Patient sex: M
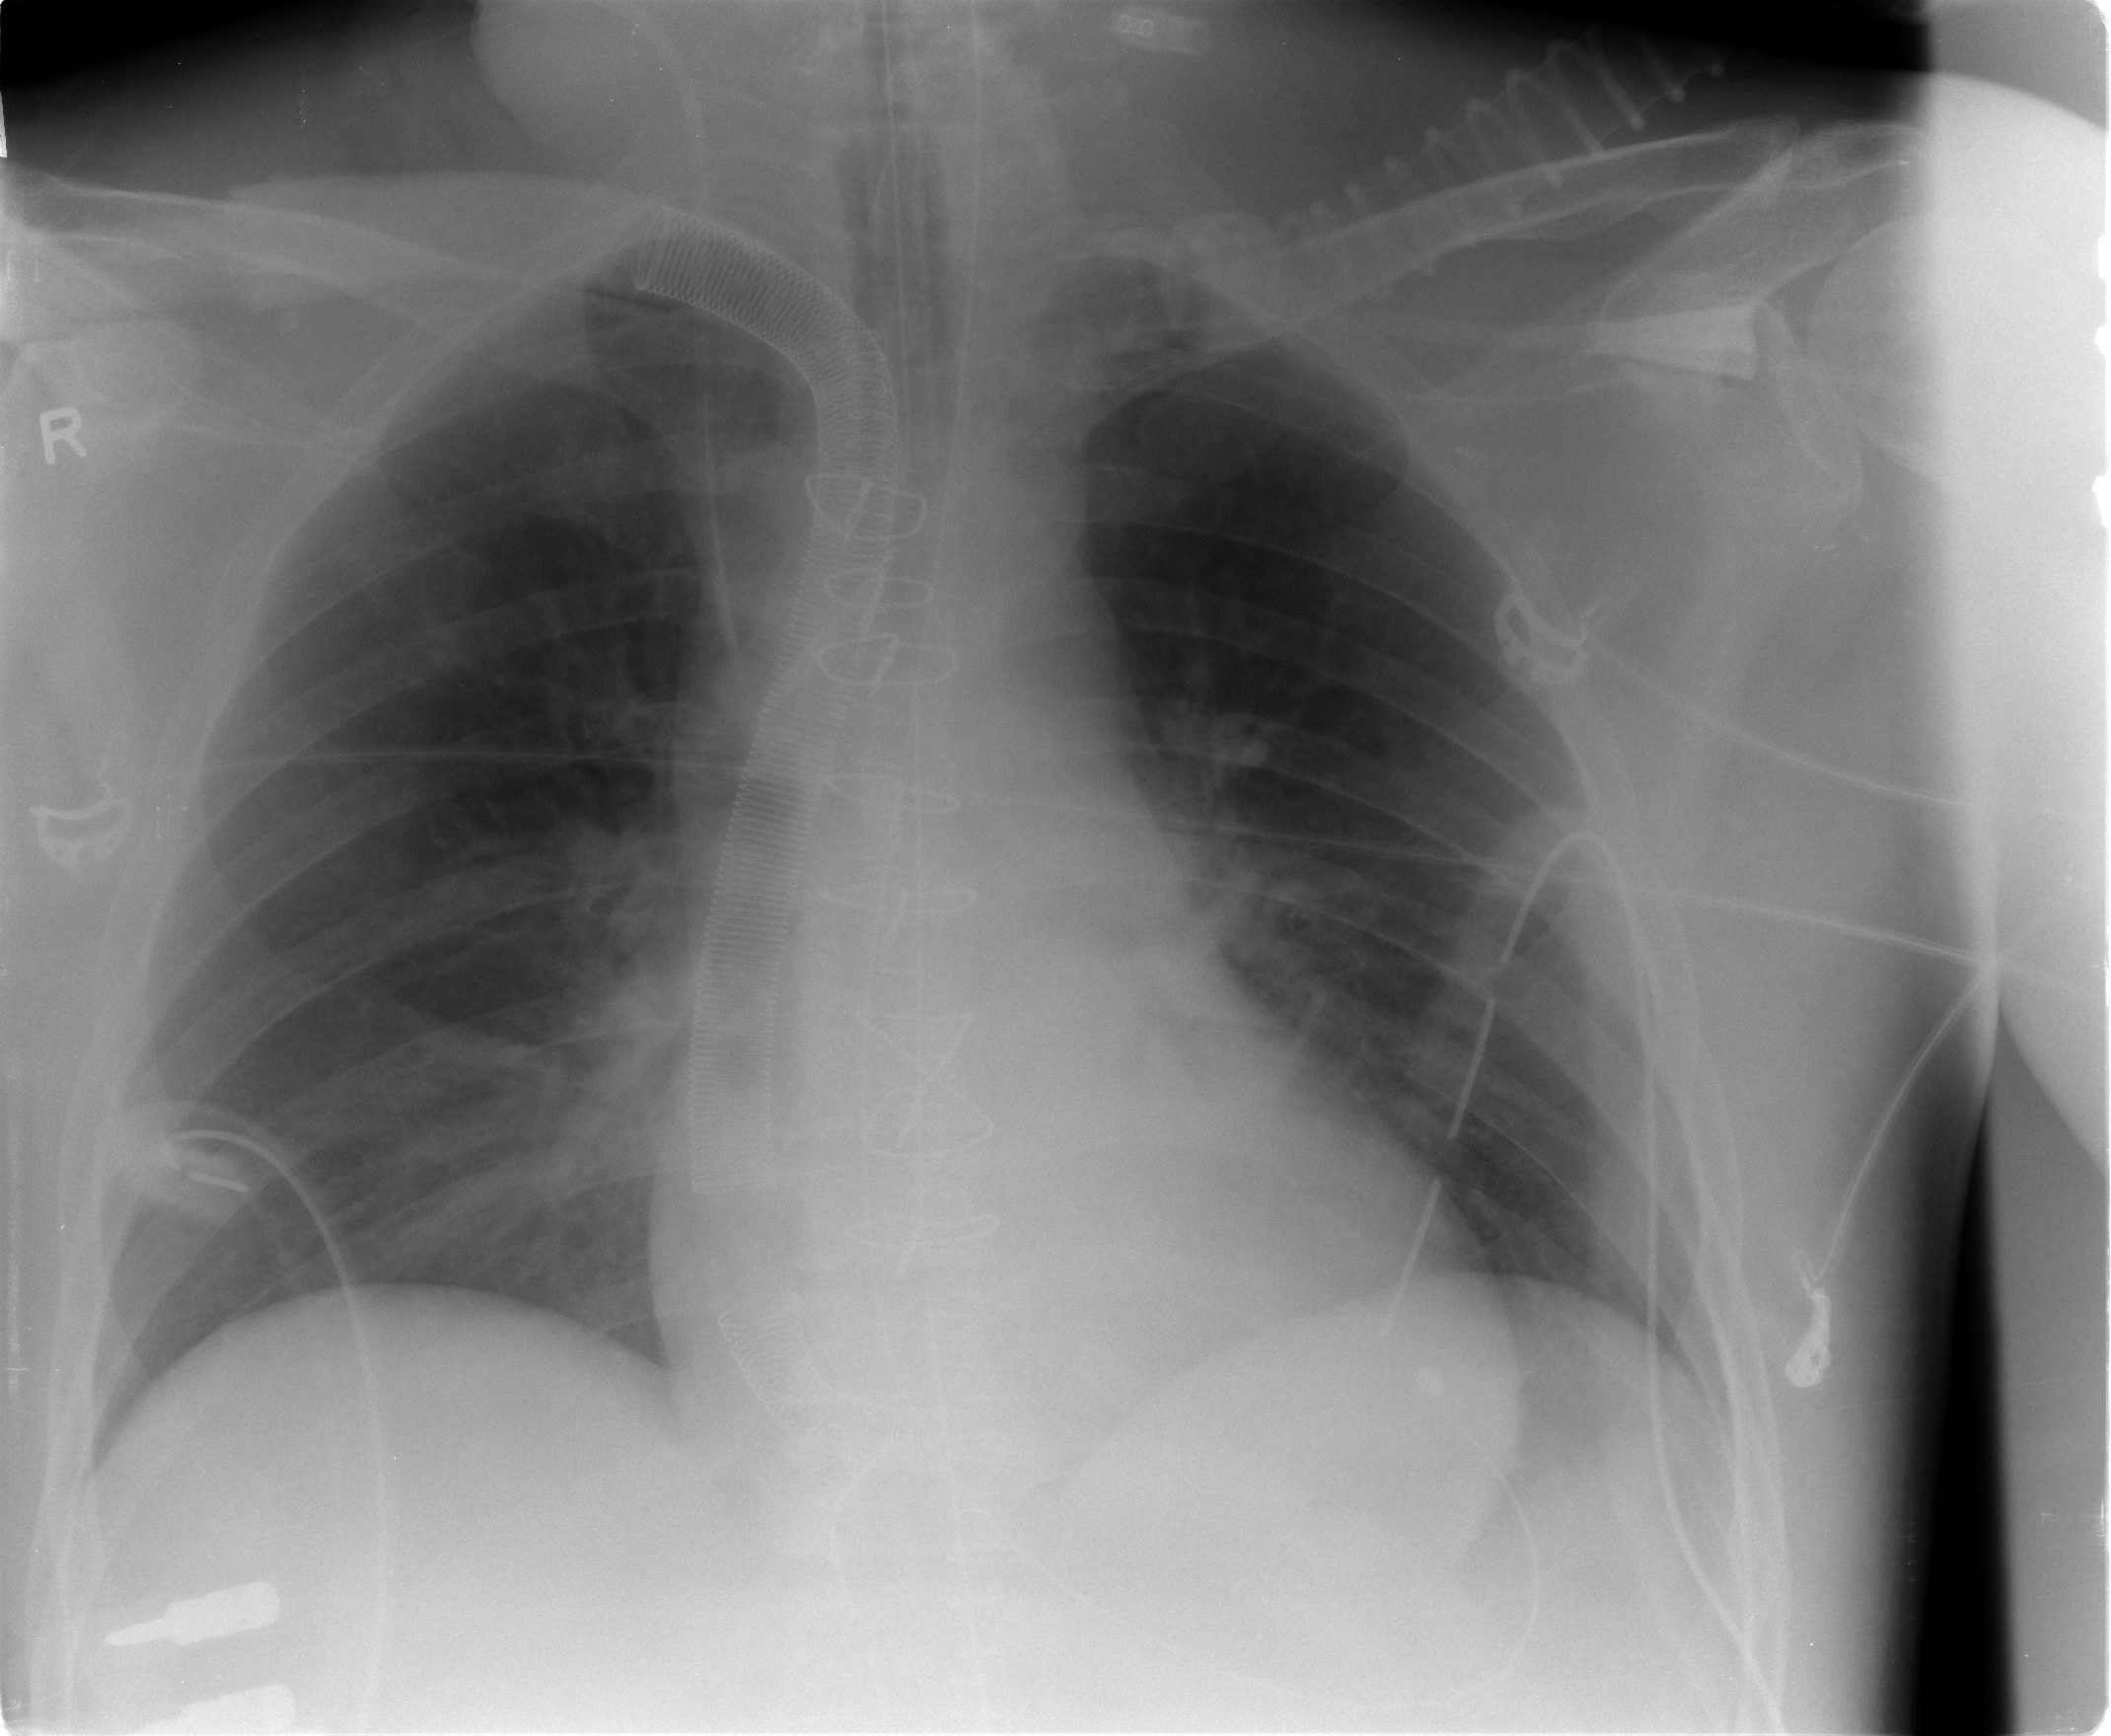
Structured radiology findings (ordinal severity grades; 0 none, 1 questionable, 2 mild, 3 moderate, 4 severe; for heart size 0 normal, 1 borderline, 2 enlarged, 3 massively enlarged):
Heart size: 0
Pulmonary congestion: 0
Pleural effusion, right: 0
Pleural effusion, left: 0
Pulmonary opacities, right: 0
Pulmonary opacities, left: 0
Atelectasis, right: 2
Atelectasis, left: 2